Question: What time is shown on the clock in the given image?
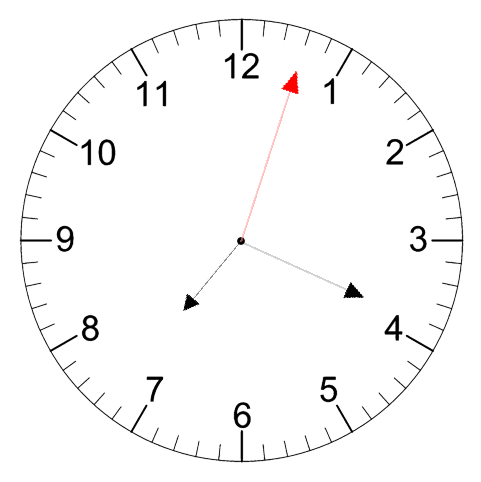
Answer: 07:19:03